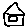
Label: house